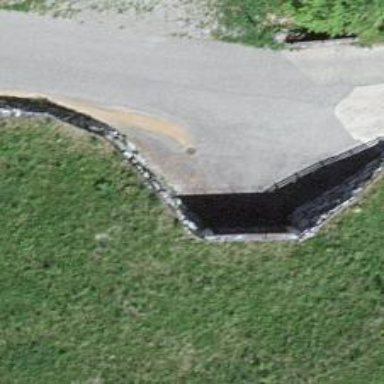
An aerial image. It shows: Retaining wall.